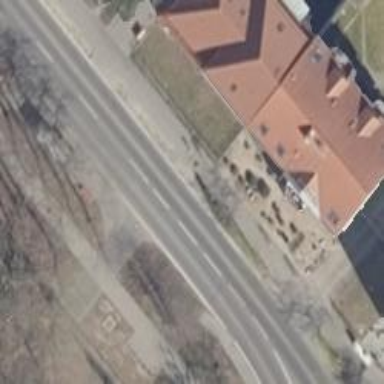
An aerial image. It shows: Secondary road with asphalt surface. There are separate sidewalks on both sides.